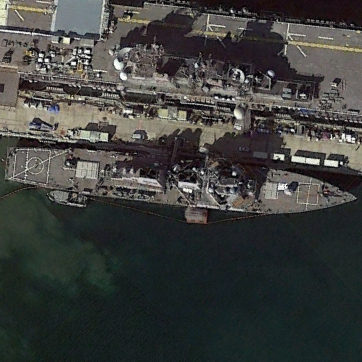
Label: destroyer